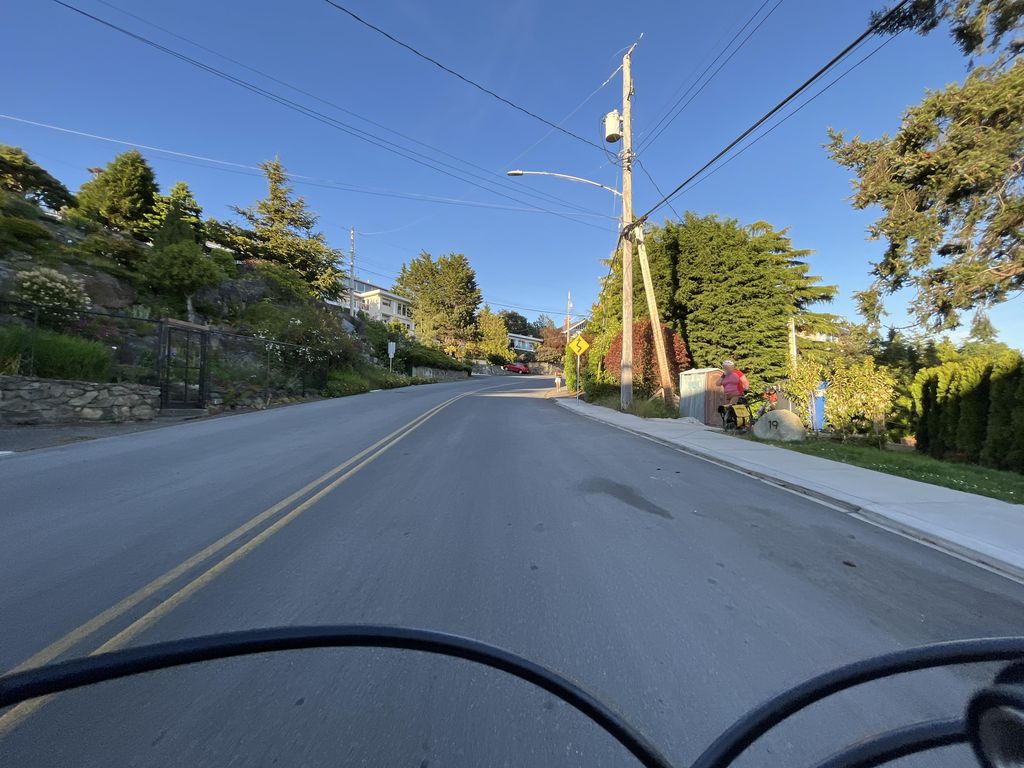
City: victoria